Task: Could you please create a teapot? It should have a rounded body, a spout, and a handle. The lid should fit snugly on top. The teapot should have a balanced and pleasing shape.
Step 117:
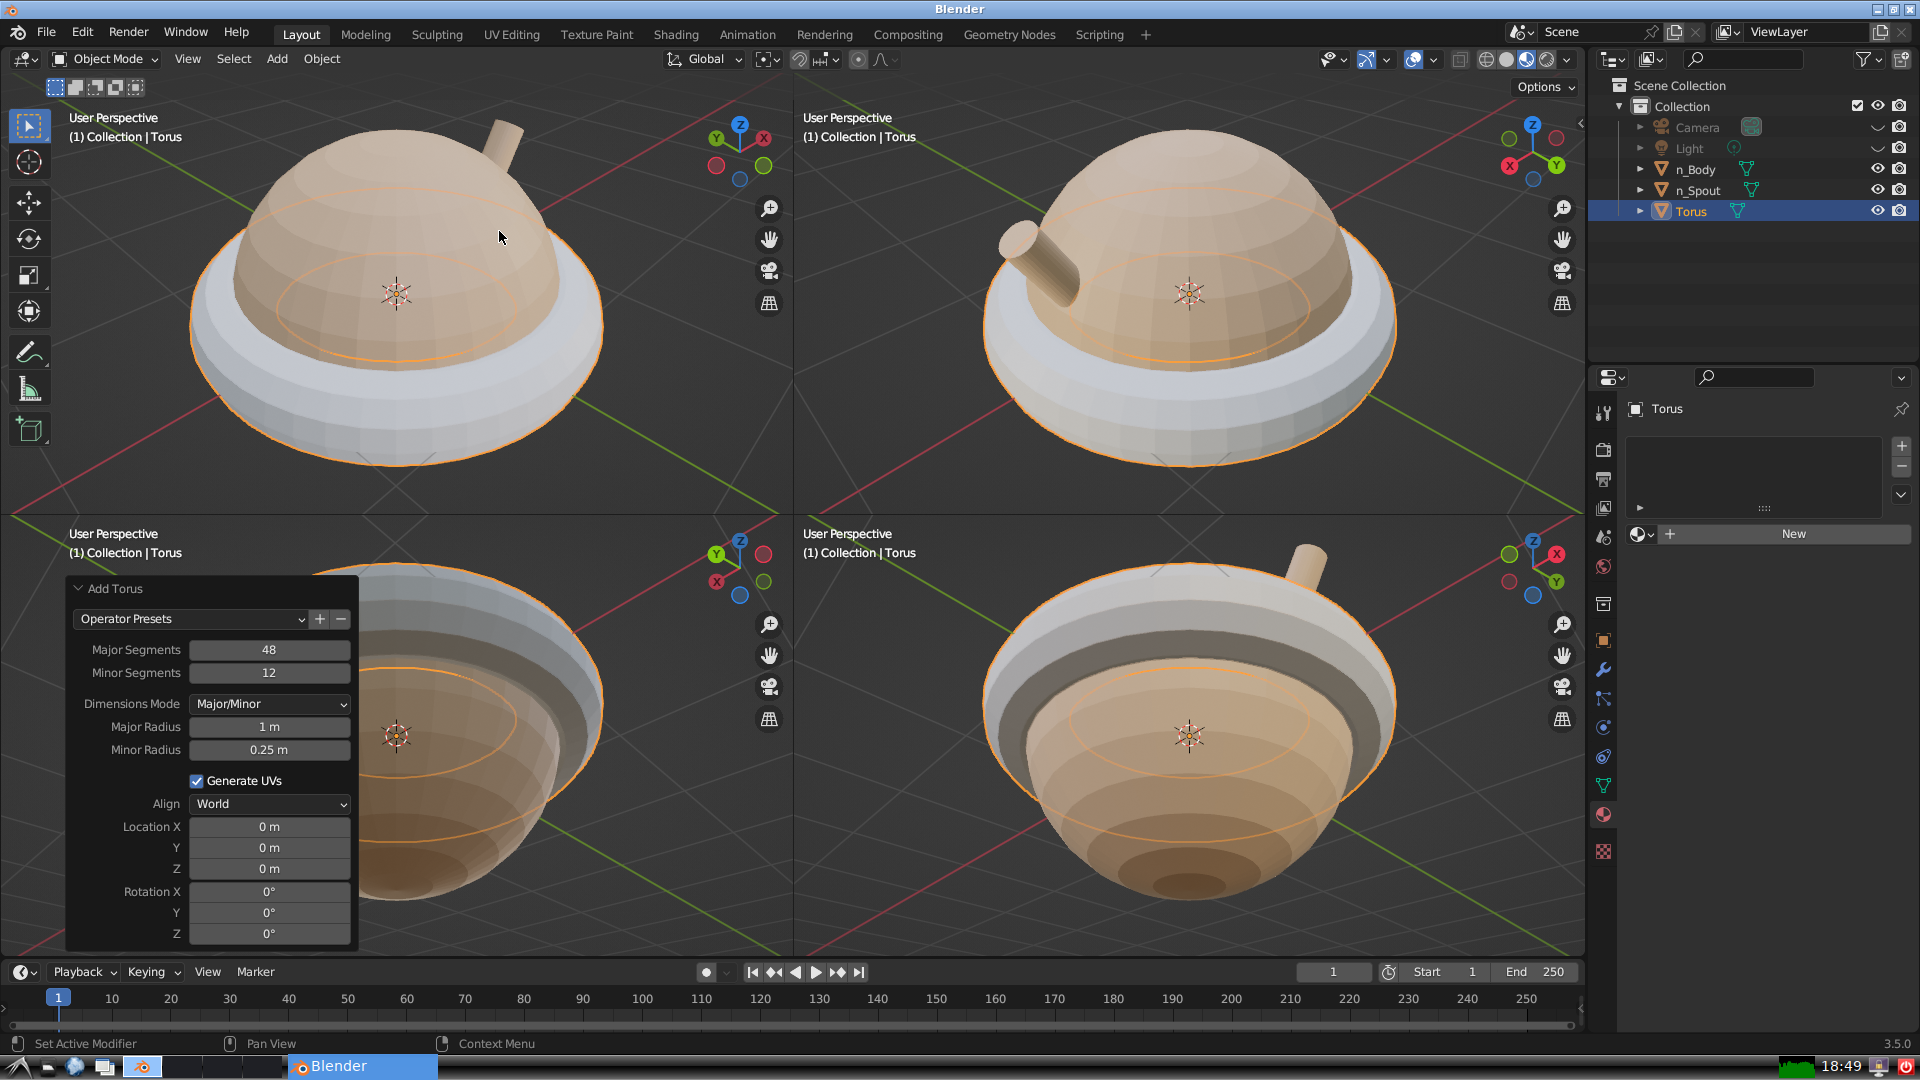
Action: {"mouse_move": [270, 727]}